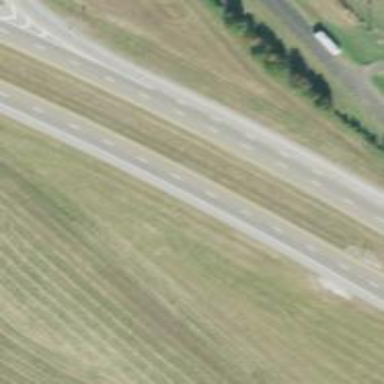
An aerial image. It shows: Expressway with dual carriageway. The highway has asphalt surface.